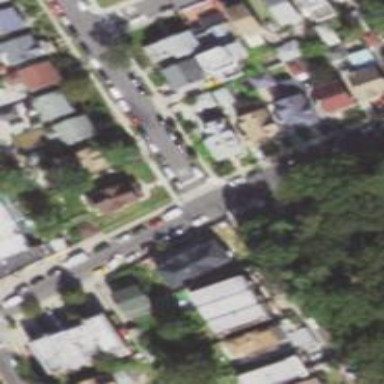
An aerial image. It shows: Residential road with sidewalk on the left side.